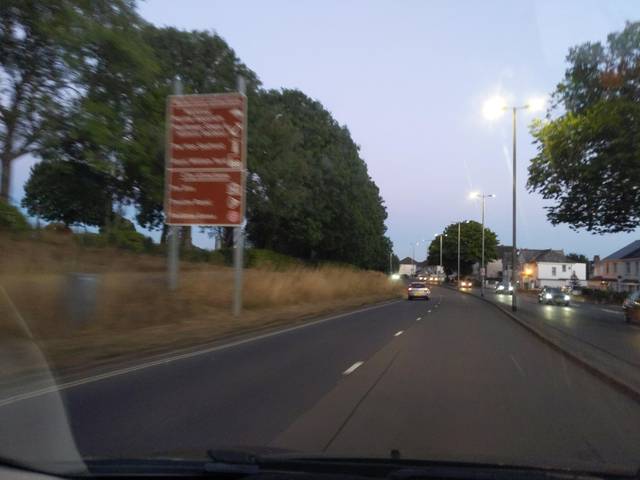
Region: United Kingdom
Coordinates: 50.382, -4.153